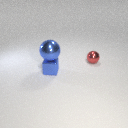
large blue metal sphere above small blue metal cube